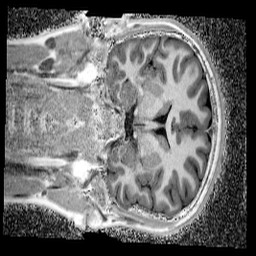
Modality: UNIT1_denoised
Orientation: coronal
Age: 11
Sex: male
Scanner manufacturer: siemens
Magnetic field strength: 3 T
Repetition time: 4 s
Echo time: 0.00299 s